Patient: sex M, age 43
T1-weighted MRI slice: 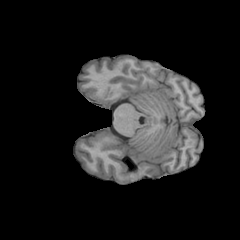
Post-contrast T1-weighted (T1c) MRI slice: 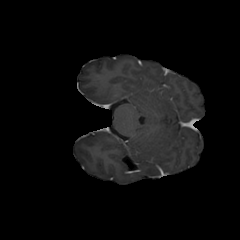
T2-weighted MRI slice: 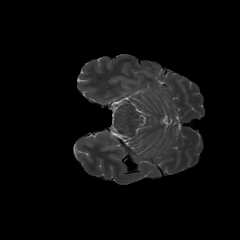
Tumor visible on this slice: no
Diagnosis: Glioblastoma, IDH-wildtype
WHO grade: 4